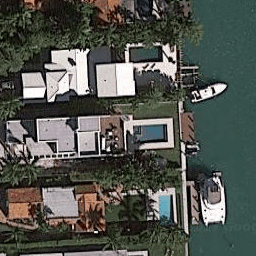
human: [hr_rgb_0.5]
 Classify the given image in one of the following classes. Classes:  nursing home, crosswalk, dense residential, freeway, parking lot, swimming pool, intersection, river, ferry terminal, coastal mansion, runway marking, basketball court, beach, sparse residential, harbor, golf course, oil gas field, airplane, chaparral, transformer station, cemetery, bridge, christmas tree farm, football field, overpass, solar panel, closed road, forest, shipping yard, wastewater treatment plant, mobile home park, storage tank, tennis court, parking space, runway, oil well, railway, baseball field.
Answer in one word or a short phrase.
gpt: coastal mansion